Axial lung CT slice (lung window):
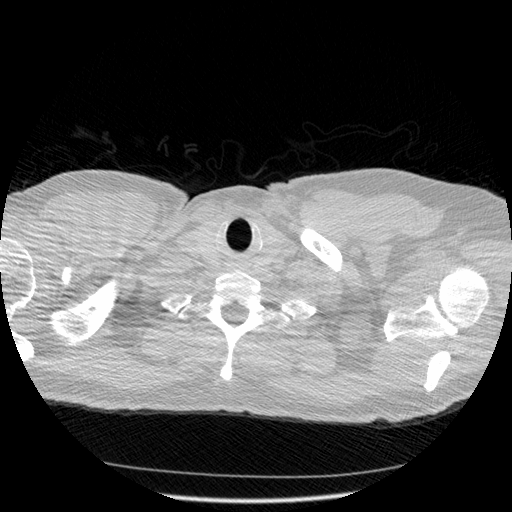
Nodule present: no